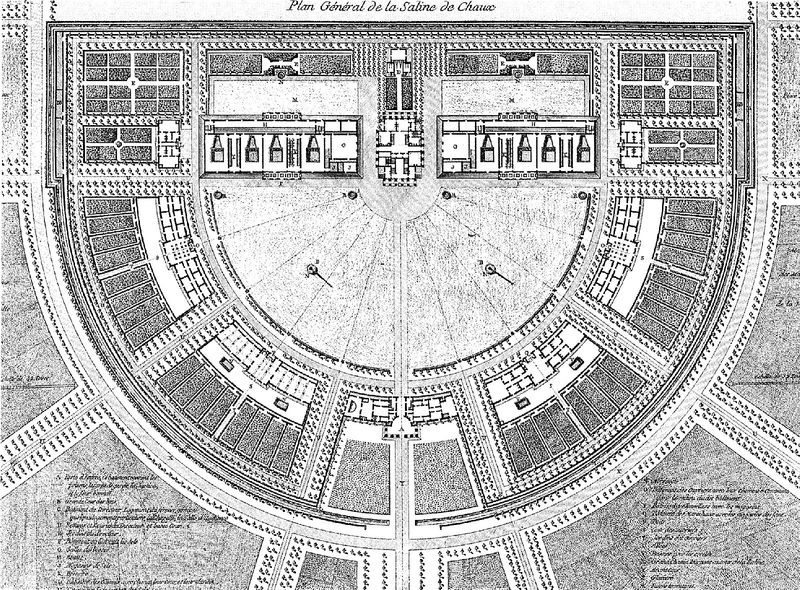
Titel: Plan der Saline von Chaux, aus: “L´Architecture considérée sous le rapport de l´art, des moers et de la législation”
Künstler: Claude Nicolas Ledoux
Schlagwörter: frankreich, schwarz, skizze, weiss, zeichnung, anlage, gebäude, park, rasen, schloss, architektur, felder, mühle, wege, garten, schrift, bogen, allee, platz, straßen, schwarzweiss, beschriftung, entwurf, halbrund, general, beete, plan, salz, firma, legende, grundriss, bauwerk, radial, olatz, kreuzungen, saline, chaux, generalplan, salinen